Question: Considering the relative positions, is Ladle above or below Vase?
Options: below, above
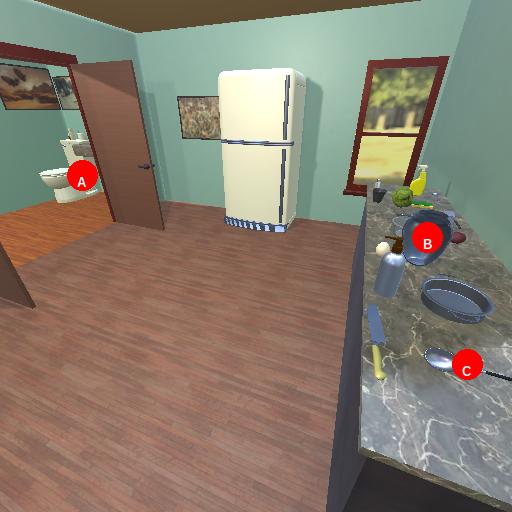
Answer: below